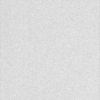
Label: dusty